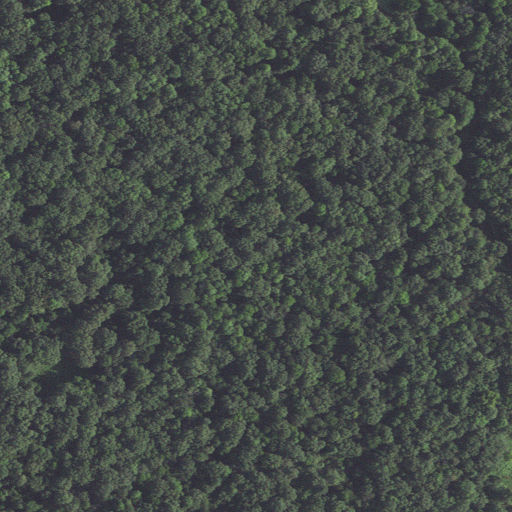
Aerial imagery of plain(s) in Arkansas named Warrior Bottom containing only woody wetlands